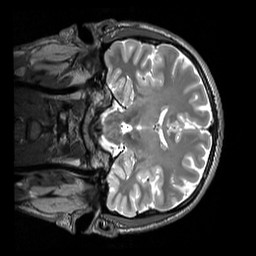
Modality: T2w
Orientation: coronal
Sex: male
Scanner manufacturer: siemens
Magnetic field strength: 3 T
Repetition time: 3.2 s
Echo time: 0.409 s